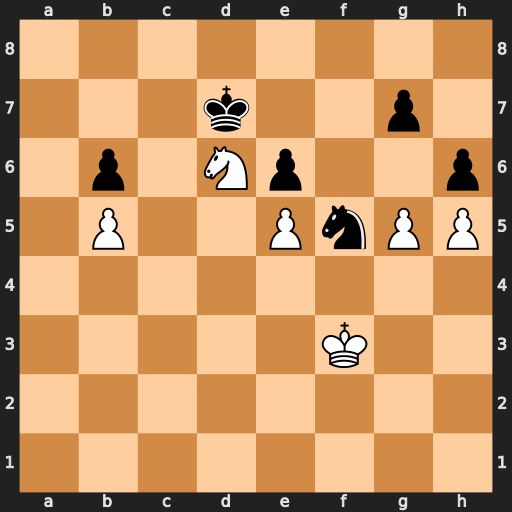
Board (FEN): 8/3k2p1/1p1Np2p/1P2PnPP/8/5K2/8/8
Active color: w
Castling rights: -
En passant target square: -
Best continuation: Nxf5 exf5 Kf4 Ke6 g6 Ke7 Kxf5